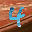
Label: 4